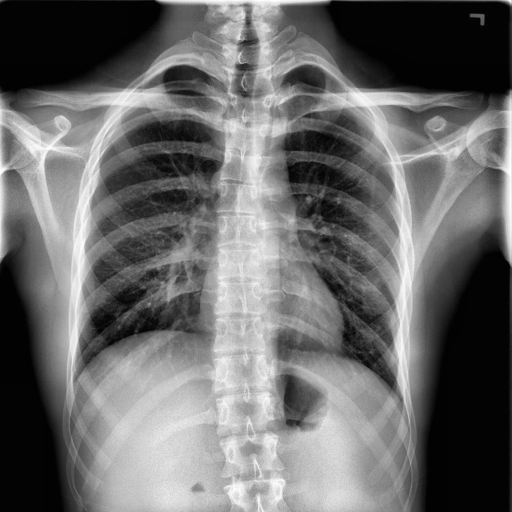
Finding: NORMAL